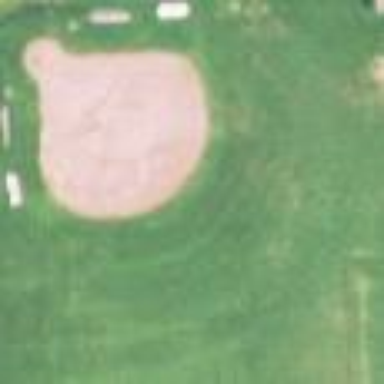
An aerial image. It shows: Baseball pitch for leisure and sports activities.